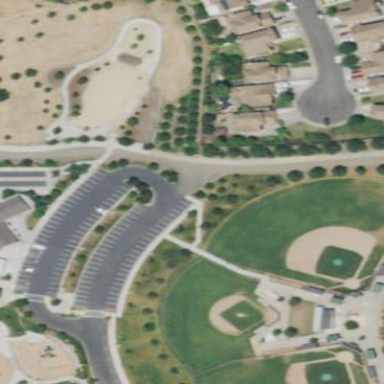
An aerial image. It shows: Baseball pitch surrounded by fence.